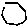
Label: hexagon